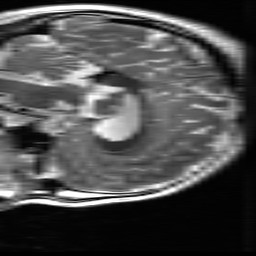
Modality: T2w
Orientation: sagittal
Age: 26
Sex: male
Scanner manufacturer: ge
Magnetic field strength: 3 T
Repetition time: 5.192 s
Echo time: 0.1003 s